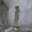
Label: 1